Question: I'm making a vertical unordered block list (inside a div), in which I have a border under each li. But somehow the borders don't fit the whole width of the div. I guess the ul has to exactly fit in the div in order to do this, but I don't know how.
This is screen shot of the div and the ul in it:

And this is the CSS code I'm using:
'''
.stats-list li{
zoom: 1;
border-bottom:1px solid #ececec;
border-spacing:30px;
display:block;
text-align:left;
margin-bottom:20px;
color:#ffffff;
height:40px;
}
.stats-list ul{
list-style-type:none;
}
'''
I've never come across this problem before. Does anyone have any solution? Thanks.
UPDATE (HTML code):
'''
<div class="checkin-stats-right">
<ul class="stats-list">
<li>bla blaaa</li>
<li>blaaaa</li>
<li>blaaaaaa</li>
</ul>
</div>
'''
Another update (CSS code of the parent div):
'''
.checkin-stats-right{
background-color: #cfcfcf;
width: 320px;
height: 180px;
margin-right: auto;
float:left;
margin-left:25px;
margin-top:25px;
}
'''
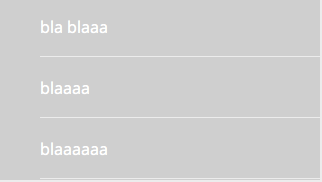
Answer: By default, the 'UL' element usually has a 'padding-left' set to a certain amount of pixels. Try this:
'''
<!DOCTYPE html>
<html>
<head>
<title></title>
<style>
.stats-list li {
zoom: 1;
border-bottom:1px solid #ececec;
border-spacing:30px;
display:block;
text-align:left;
margin-bottom:20px;
color:#ffffff;
height:40px;
}
ul.stats-list {
list-style-type:none;
padding-left: 0;
}
.checkin-stats-right {
background-color: #cfcfcf;
width: 320px;
height: 180px;
margin-right: auto;
float:left;
margin-left:25px;
margin-top:25px;
}
</style>
</head>
<body>
<div class="checkin-stats-right">
<ul class="stats-list">
<li>bla blaaa</li>
<li>blaaaa</li>
<li>blaaaaaa</li>
</ul>
</div>
</body>
</html>
'''